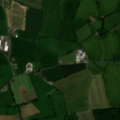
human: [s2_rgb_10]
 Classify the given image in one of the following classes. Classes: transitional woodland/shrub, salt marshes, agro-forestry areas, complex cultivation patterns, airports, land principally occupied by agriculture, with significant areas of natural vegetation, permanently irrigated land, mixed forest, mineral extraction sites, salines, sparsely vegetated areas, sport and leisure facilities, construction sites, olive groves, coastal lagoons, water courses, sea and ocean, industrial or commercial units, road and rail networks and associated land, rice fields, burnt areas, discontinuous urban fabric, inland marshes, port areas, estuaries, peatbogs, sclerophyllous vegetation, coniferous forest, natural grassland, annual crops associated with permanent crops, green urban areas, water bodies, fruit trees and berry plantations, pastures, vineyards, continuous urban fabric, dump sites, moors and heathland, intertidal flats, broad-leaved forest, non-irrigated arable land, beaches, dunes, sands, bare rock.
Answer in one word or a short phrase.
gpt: non-irrigated arable land, pastures, complex cultivation patterns, mixed forest